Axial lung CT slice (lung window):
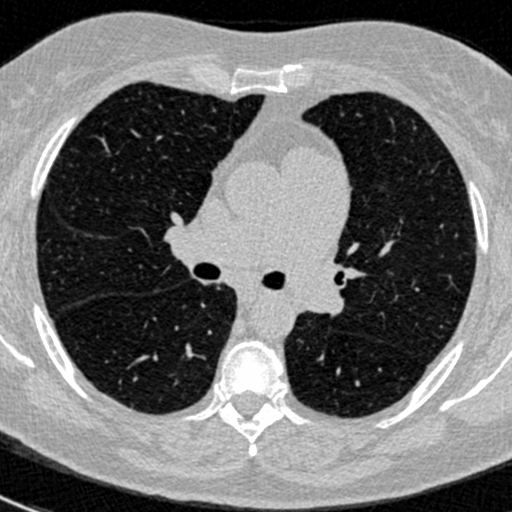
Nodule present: no